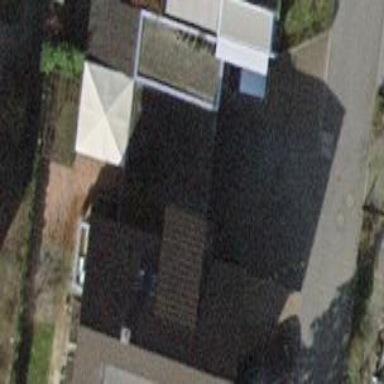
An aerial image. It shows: Garage building.